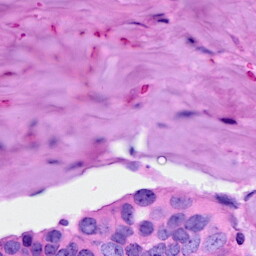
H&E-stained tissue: Breast